Question: I am on the lookout for a function in R that would display a bivariate (general) linear model fit ('fit=lm(z~x+y)') as a 'levelplot' or 'contourplot', whereby the fitted values as well as the actual data points are colour coded.
The final result I would be looking for would be something like this
(made this one in Mathematica, but I am looking for an R solution now)

Does anybody have any idea whether there is already a function out there somewhere that does something like this?
EDIT: in the meantime I found a solution - see below!
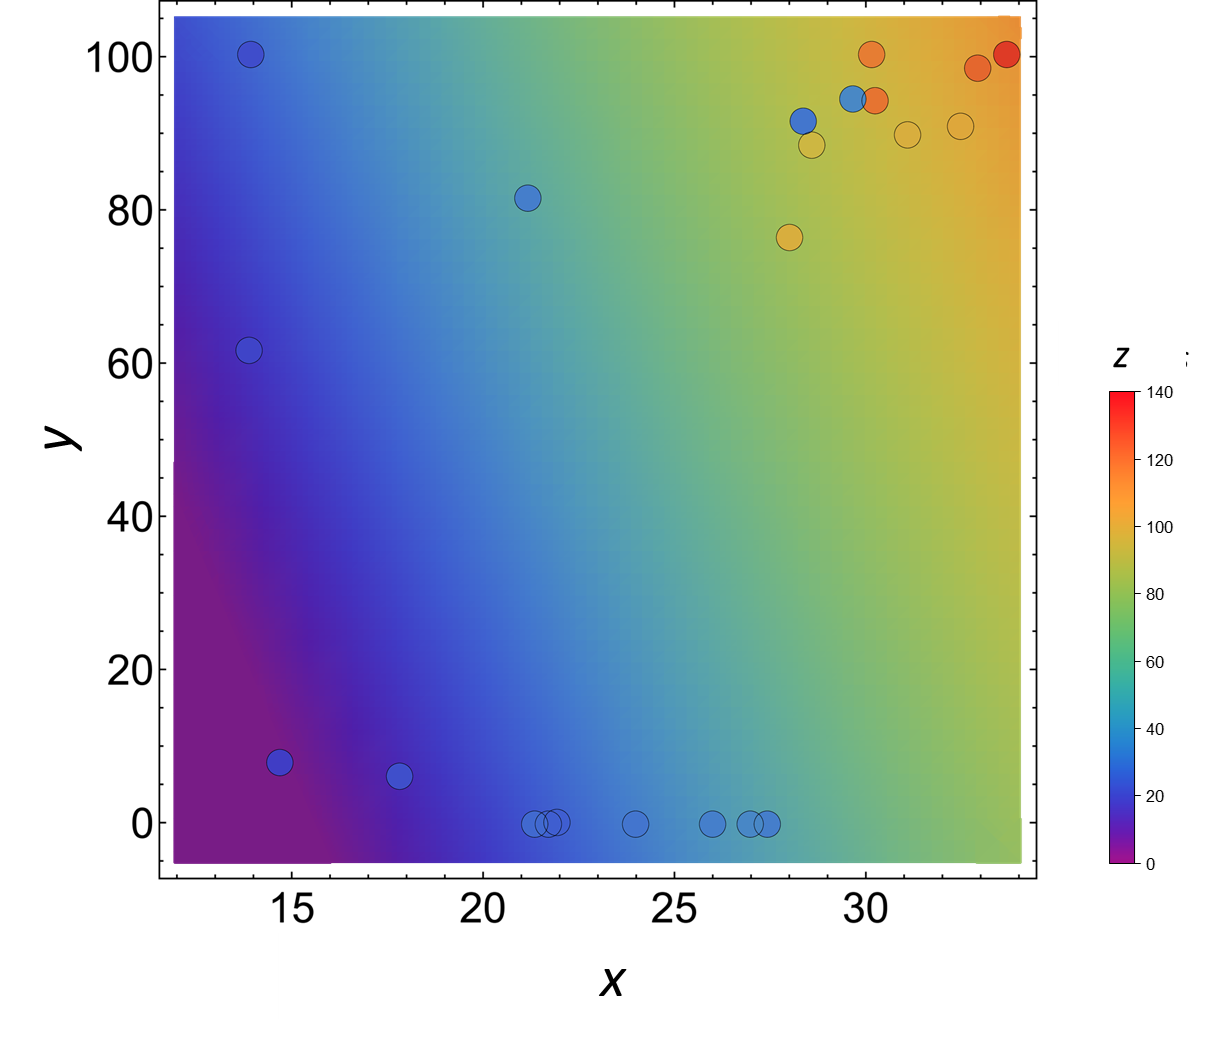
Answer: Maybe not good form to answer one's own question, but just discovered function 'image.lm()' and 'contour.lm()' in package 'rsm' which plots the fit of a linear model as an image or contour plot, which is what I was looking for. Building on that, I made the following function which plots the result of a (general) linear model fit as a function of two explanatory variables as an image or contour plot, together with the actual data points, using a syntax similar to 'plotPlane' in package 'rockchalk' (the mean value is used for any variables not in the model):
'''
plotImage=function(model=NULL,plotx=NULL,ploty=NULL,plotPoints=T,plotContours=T,plotLegend=F,npp=1000,xlab=NULL,ylab=NULL,zlab=NULL,xlim=NULL,ylim=NULL,pch=16,cex=1.2,lwd=0.1,col.palette=NULL) {
library(rockchalk)
library(aqfig)
library(colorRamps)
mf=model.frame(model);emf=rockchalk::model.data(model)
if (is.null(xlab)) xlab=plotx
if (is.null(ylab)) ylab=ploty
if (is.null(zlab)) zlab=names(mf)[[1]]
if (is.null(col.palette)) col.palette=rev(colorRampPalette(rainbow(13,s=0.9,v=0.8),bias=0.6,interpolate ="spline")(1000))
x=emf[,plotx];y=emf[,ploty];z=mf[,1]
if (is.null(xlim)) xlim=c(min(x)*0.95,max(x)*1.05)
if (is.null(ylim)) ylim=c(min(y)*0.95,max(y)*1.05)
preds=predictOMatic(model,predVals=c(plotx,ploty),n=npp,divider="seq")
zpred=matrix(preds[,"fit"],npp,npp)
zlim=c(min(c(preds$fit,z)),max(c(preds$fit,z)))
par(mai=c(1.2,1.2,0.5,1.2),fin=c(6.5,6))
graphics::image(x=seq(xlim[1],xlim[2],len=npp),y=seq(ylim[1],ylim[2],len=npp),z=zpred,xlab=xlab,ylab=ylab,col=col.palette,useRaster=T,xaxs="i",yaxs="i")
if (plotContours) graphics::contour(x=seq(xlim[1],xlim[2],len=npp),y=seq(ylim[1],ylim[2],len=npp),z=zpred,xlab=xlab,ylab=ylab,add=T,method="edge")
if (plotPoints) {cols1=col.palette[(z-zlim[1])*999/diff(zlim)+1]
pch1=rep(pch,length(n))
cols2=adjustcolor(cols1,offset=c(-0.3,-0.3,-0.3,1))
pch2=pch-15
points(c(rbind(x,x)),c(rbind(y,y)), cex=cex,col=c(rbind(cols1,cols2)),pch=c(rbind(pch1,pch2)),lwd=lwd) }
box()
if (plotLegend) vertical.image.legend(zlim=zlim,col=col.palette) # TO DO: add z axis label, maybe make legend a bit smaller?
}
# simulate some data
n=10000
age=rnorm(n,mean=40,sd=5)
height=rnorm(n,mean=180,sd=7)
weight=-85+0.8*age+0.004*height^2+rnorm(n,mean=0,sd=7)
bmi=weight/((height/100)^2)
sbp=33+1.8*age+2.1*bmi-0.035*age*bmi+rnorm(n,mean=0,sd=5)
mydata=data.frame(cbind(age,height,weight,bmi,sbp))
fit1=lm(sbp~age*bmi,data=mydata)
plotImage(fit1,plotx="age",ploty="bmi",plotContours=F,plotLegend=T)
'''